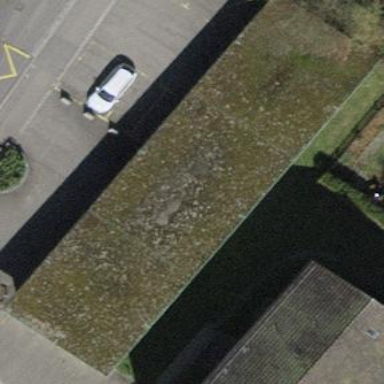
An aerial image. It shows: Group of garages.